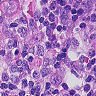
Metastatic tissue present: no